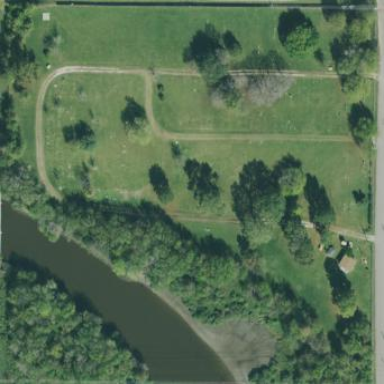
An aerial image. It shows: Cemetery.